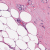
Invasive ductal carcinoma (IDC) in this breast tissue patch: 0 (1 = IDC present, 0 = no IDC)